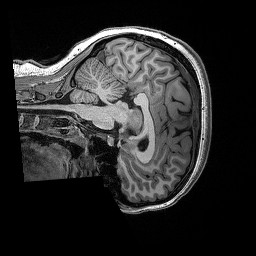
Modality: T1w
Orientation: sagittal
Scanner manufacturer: siemens
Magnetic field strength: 3 T
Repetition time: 2.53 s
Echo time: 0.0033 s